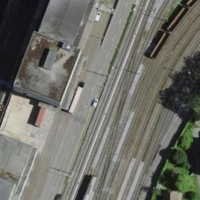
EUNIS habitat code: 57
Species observed at this site:
Phalacrocorax carbo
Grus grus